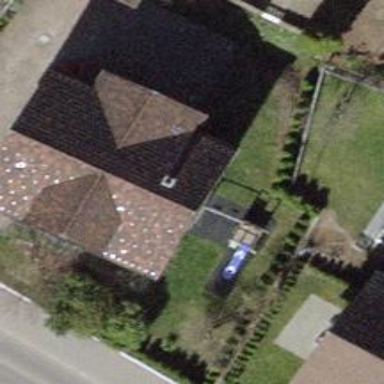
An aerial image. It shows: Simple house.